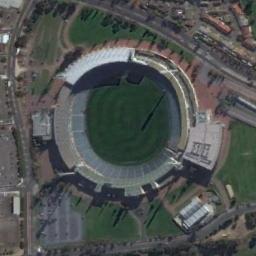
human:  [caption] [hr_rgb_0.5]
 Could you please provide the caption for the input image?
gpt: Many buildings of different shapes are beside the stadium .

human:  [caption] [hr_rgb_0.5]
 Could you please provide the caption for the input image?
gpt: The stadium has a blue roof on two sides .

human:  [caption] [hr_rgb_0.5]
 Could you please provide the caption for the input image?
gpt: The stadium is on the grass next to some roads .

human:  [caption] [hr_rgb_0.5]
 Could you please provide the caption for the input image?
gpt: The circular stadium is next to the lawn and the road, And there is a road to the residential area .

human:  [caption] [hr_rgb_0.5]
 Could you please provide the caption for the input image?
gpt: There are some green lawns around the stadium .